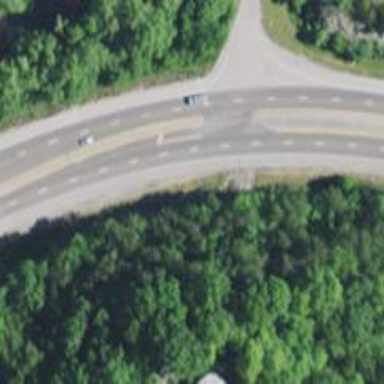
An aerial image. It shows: Trunk highway.